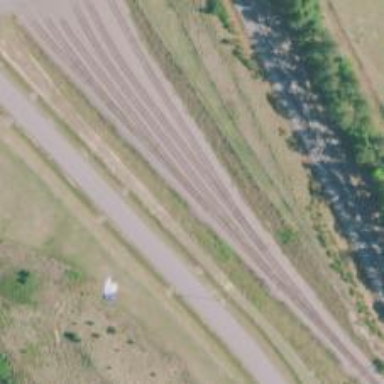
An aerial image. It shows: Rail spur service for transporting fuel.